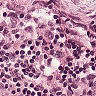
Metastatic tissue present: no